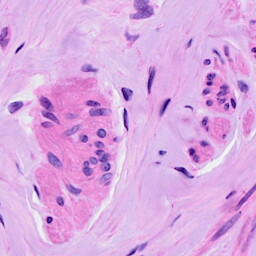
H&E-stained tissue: Ovarian